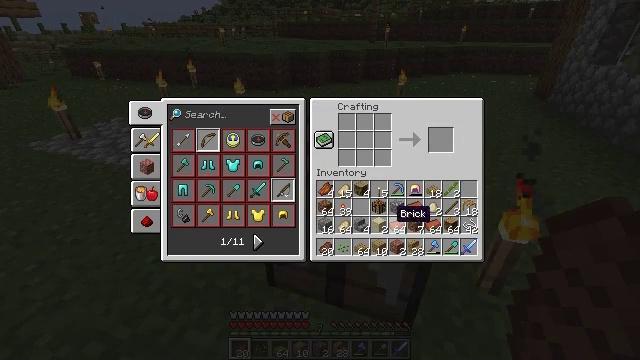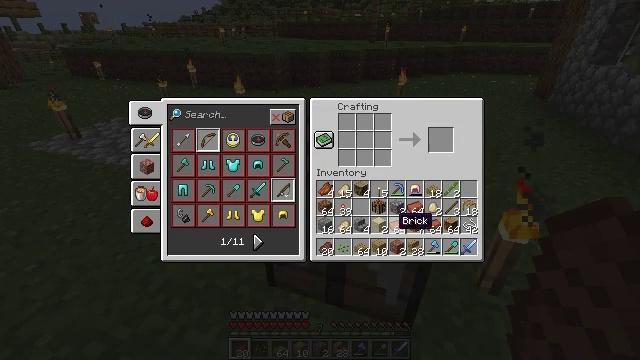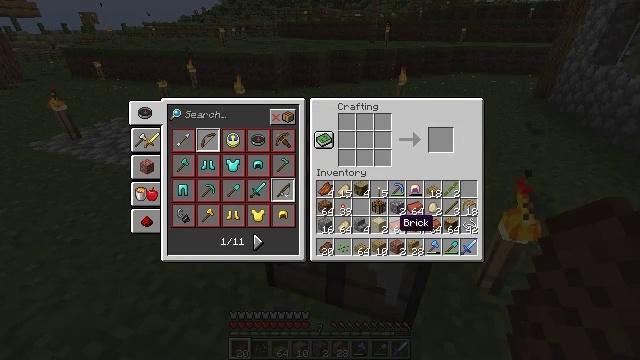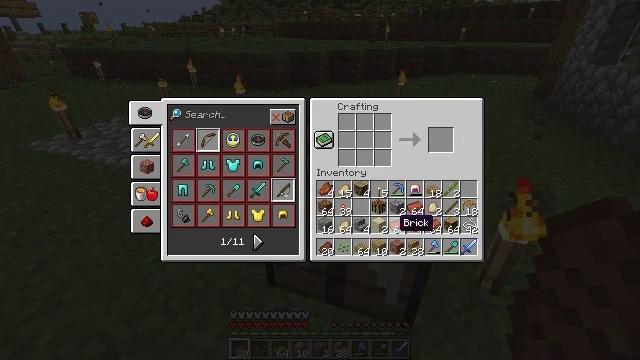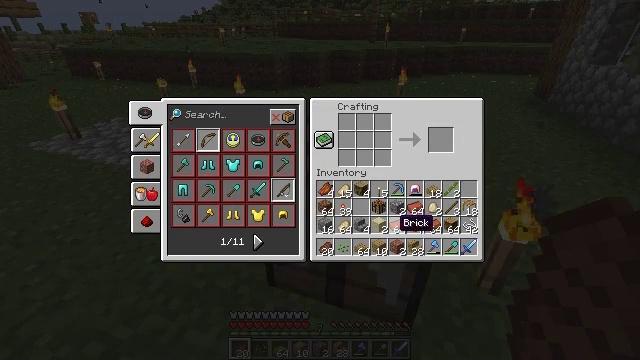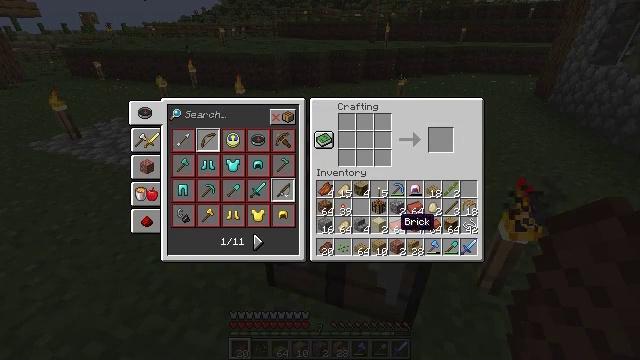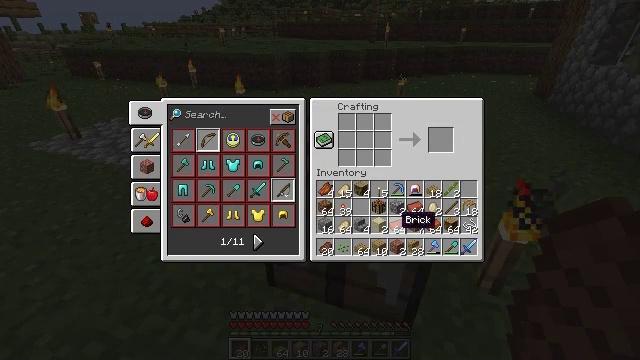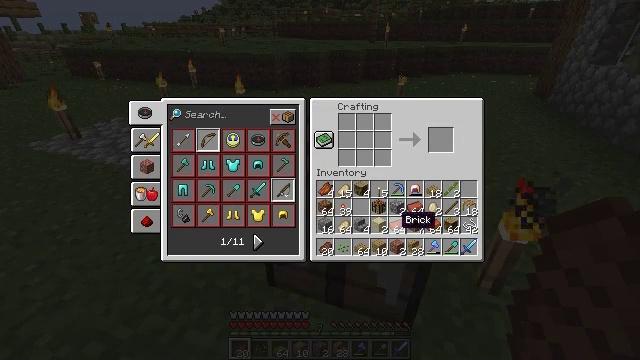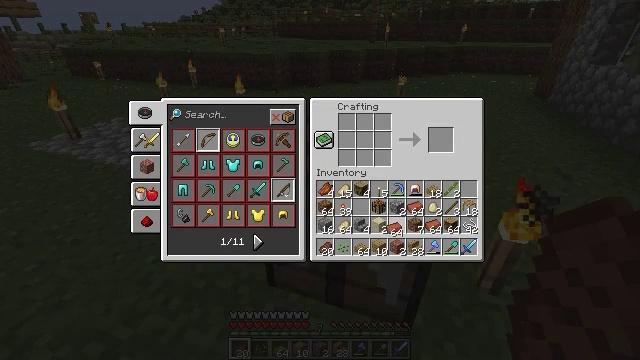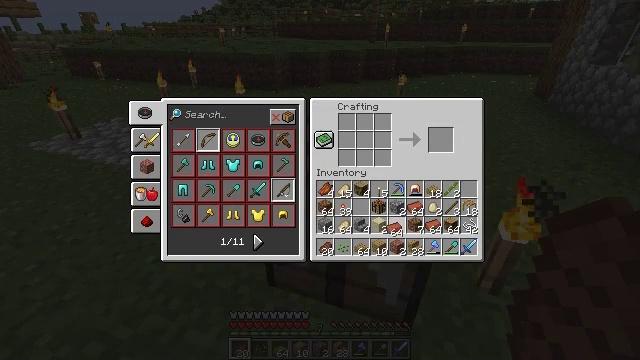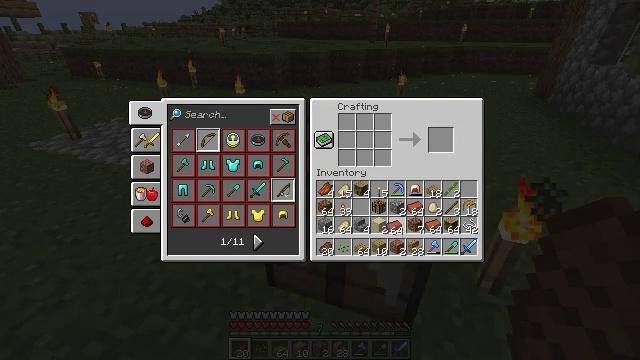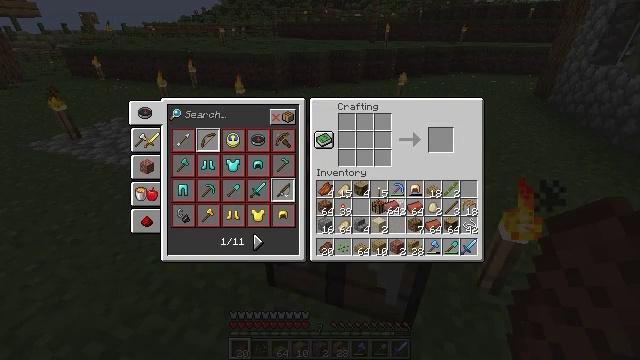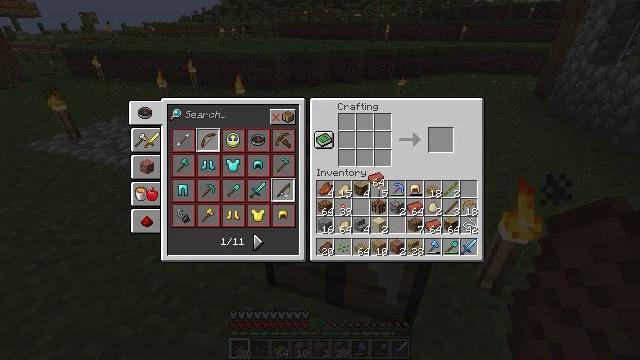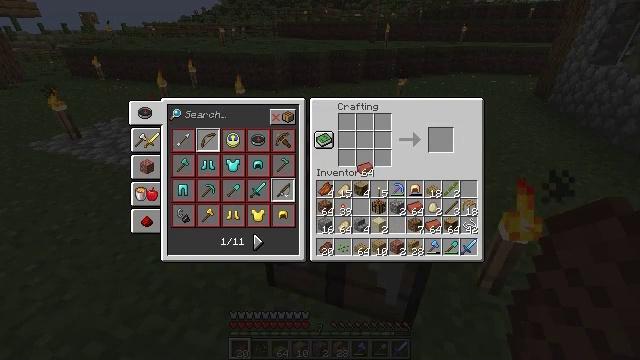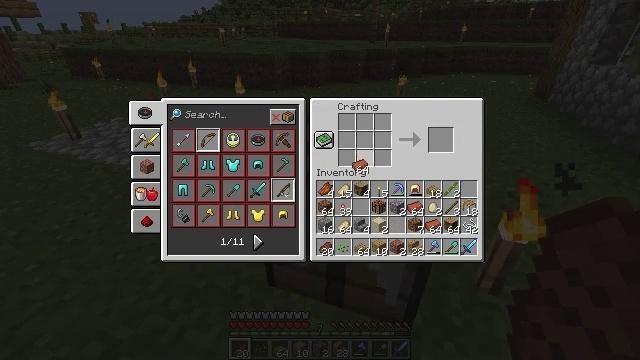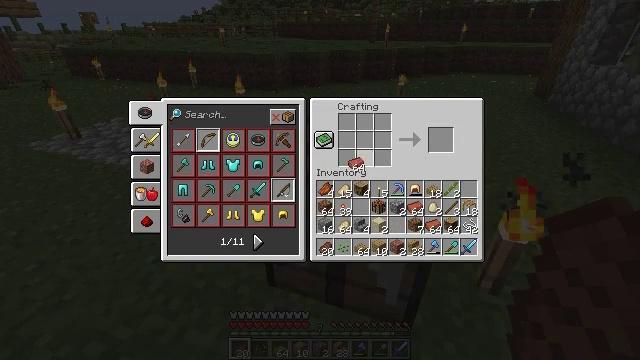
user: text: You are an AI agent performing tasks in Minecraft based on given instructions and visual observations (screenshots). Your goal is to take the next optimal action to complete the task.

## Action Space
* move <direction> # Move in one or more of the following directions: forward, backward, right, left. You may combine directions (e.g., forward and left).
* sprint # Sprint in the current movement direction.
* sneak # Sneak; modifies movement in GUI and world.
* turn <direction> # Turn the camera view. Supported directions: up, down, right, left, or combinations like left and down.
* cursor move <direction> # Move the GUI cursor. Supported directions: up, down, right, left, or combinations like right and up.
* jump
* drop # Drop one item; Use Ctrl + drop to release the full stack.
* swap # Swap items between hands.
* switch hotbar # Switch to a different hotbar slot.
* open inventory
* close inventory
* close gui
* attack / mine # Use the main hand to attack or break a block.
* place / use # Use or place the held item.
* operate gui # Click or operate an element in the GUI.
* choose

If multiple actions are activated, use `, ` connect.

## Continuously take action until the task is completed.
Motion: motion action
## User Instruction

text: Smelt clay balls to make bricks.
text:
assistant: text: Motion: cursor move down
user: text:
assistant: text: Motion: no_op
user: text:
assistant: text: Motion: no_op
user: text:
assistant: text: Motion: no_op
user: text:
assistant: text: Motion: no_op
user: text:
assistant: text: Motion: no_op
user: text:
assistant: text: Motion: no_op
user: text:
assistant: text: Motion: operate gui
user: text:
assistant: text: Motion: operate gui
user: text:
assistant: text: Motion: no_op
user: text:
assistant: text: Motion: cursor move up
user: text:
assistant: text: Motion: cursor move left and up
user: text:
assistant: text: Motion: cursor move left and up
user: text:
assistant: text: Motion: no_op
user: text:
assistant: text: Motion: sneak
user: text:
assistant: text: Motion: sneak
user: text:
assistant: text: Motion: sneak
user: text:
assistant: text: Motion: sneak
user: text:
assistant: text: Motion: sneak
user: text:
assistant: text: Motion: sneak
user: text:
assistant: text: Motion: sneak
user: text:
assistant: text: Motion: sneak
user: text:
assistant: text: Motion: sneak
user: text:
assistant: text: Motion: sneak
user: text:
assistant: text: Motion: sneak
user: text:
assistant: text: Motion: sneak
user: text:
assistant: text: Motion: sneak
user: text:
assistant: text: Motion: sneak, operate gui
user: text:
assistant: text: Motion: sneak, operate gui
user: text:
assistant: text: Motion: sneak, operate gui